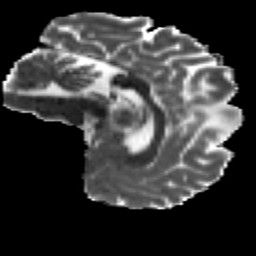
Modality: MD
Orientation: sagittal
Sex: male
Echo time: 0.114 s